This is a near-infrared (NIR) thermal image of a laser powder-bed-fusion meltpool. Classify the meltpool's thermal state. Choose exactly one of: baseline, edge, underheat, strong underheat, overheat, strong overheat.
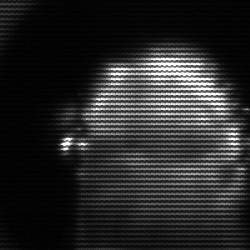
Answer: baseline